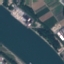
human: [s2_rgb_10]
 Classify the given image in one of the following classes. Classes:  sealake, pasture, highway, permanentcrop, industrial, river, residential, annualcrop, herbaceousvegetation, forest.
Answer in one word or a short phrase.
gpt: River